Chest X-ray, PA view. Patient: 30 years old, sex M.
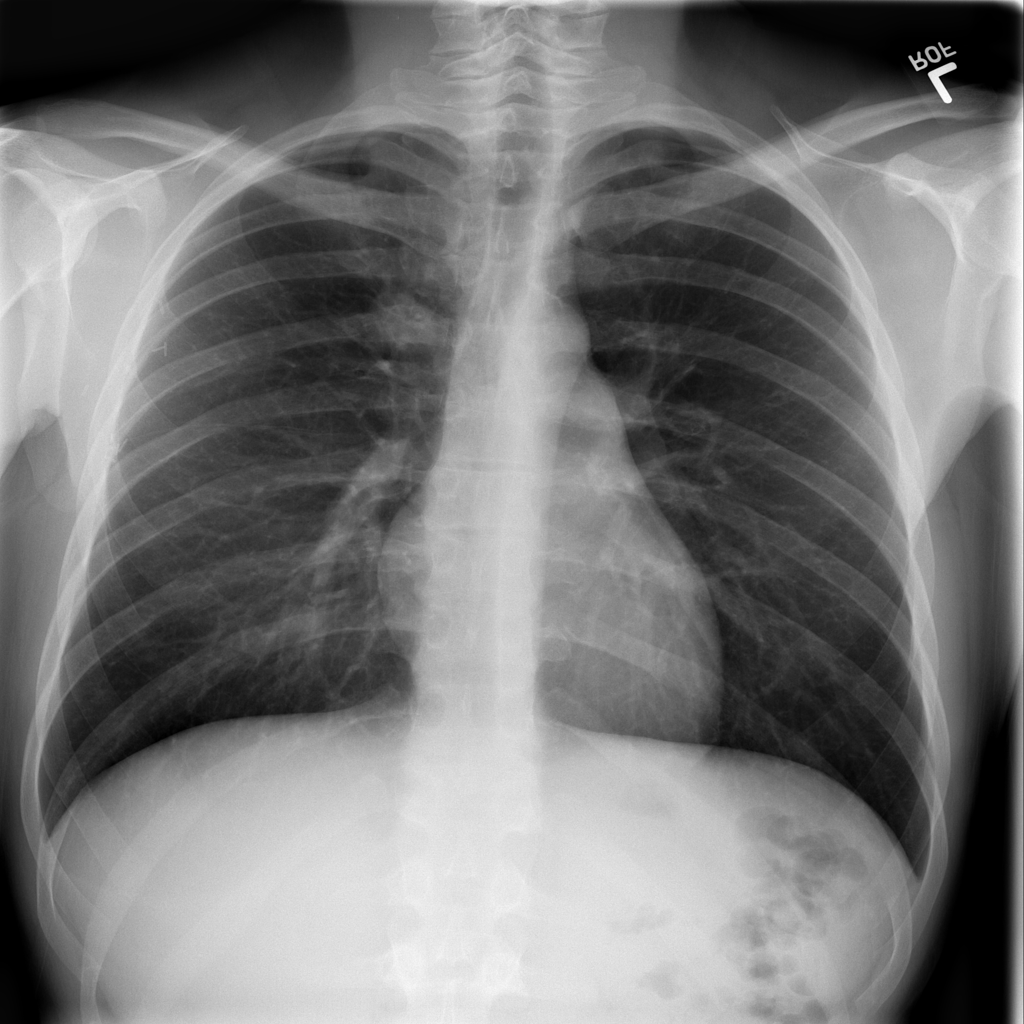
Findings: No Finding